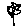
Label: flower